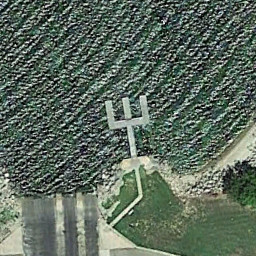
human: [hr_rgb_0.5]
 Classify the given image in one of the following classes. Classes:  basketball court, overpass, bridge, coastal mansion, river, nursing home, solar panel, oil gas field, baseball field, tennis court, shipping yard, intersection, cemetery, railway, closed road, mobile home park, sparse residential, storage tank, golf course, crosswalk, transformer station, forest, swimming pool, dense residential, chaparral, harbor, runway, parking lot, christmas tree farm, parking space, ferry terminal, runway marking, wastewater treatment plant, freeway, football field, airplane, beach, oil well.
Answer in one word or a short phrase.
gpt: ferry terminal